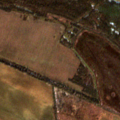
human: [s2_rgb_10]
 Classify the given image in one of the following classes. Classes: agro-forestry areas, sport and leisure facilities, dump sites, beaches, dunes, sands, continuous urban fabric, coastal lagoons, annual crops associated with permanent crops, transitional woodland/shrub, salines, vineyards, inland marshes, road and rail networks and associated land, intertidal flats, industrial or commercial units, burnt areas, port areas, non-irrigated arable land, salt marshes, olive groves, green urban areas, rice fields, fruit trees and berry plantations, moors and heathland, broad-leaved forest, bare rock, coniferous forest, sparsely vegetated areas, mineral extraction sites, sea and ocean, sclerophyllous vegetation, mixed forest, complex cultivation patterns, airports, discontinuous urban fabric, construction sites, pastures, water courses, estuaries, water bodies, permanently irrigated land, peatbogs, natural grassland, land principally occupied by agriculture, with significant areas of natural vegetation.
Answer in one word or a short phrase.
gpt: non-irrigated arable land, pastures, broad-leaved forest, transitional woodland/shrub, water bodies